Field crop: maize
Growth stage: 2
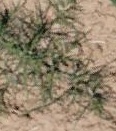
Species: salsola